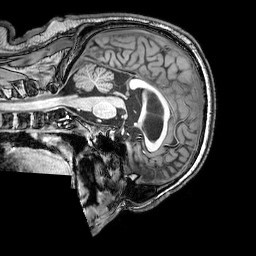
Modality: T1w
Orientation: sagittal
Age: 52
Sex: male
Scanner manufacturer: philips
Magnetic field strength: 3 T
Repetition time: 0.008113 s
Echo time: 0.003709 s